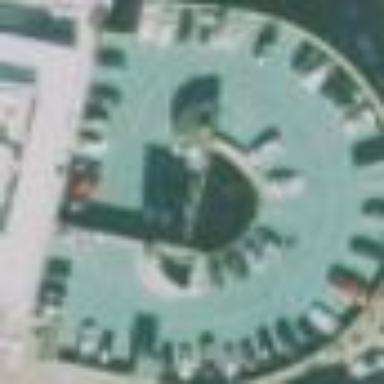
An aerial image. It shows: Multi-storey parking facility located near retail building.